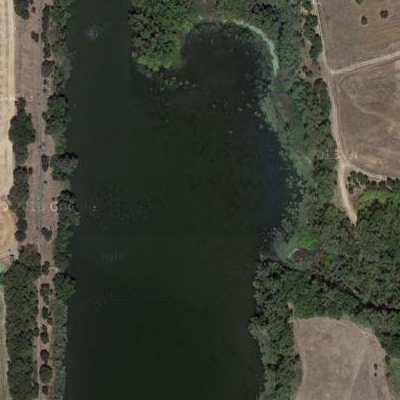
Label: dRiverLake